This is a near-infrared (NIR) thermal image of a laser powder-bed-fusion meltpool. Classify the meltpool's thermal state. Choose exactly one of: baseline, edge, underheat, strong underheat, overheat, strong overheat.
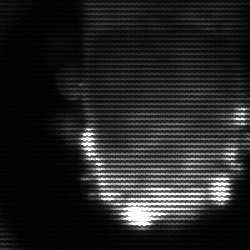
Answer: baseline